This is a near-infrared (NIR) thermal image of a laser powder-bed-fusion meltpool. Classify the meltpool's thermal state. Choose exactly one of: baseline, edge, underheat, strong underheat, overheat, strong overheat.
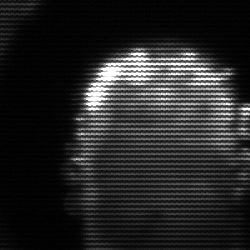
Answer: baseline